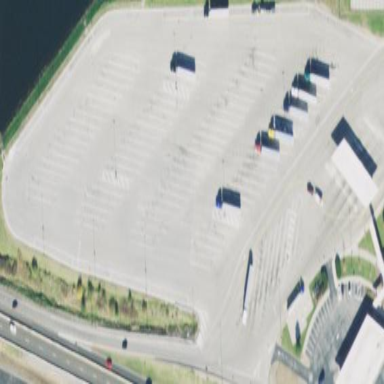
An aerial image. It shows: Parking area with surface.